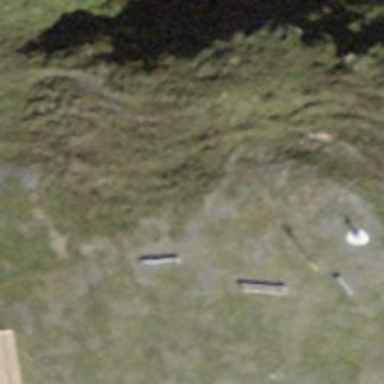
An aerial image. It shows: Bench.